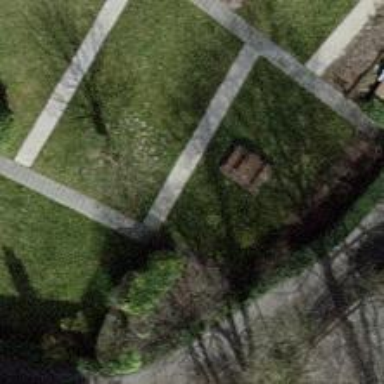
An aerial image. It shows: Footway surfaced with paving stones.